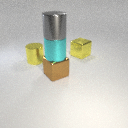
large yellow metal cylinder to the left of large brown metal cube